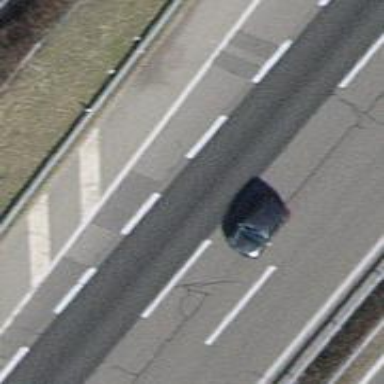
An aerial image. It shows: Asphalt motorway.